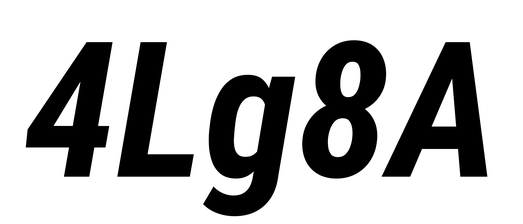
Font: Roboto-Italic_Condensed_Bold_Italic